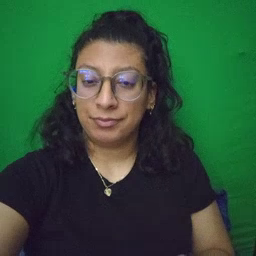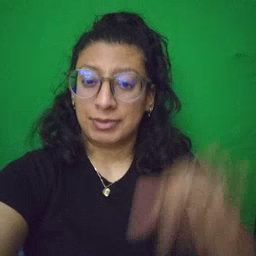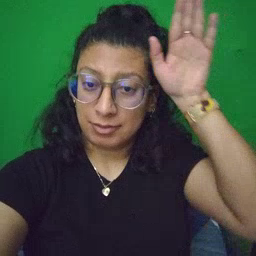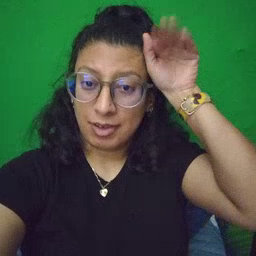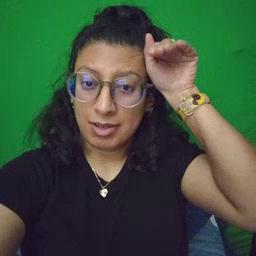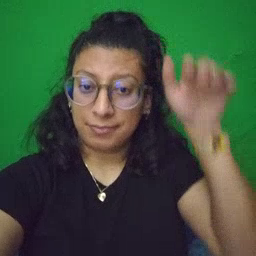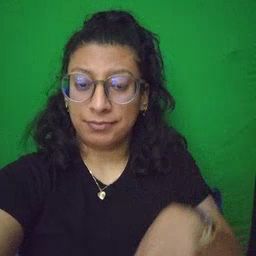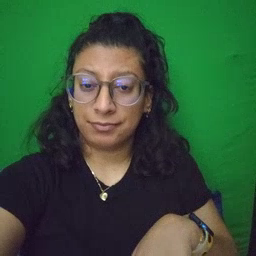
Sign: donkey